Current action and preconditions to check: trajectory_clear

Your task: For each precondition in the list above, predict whether it will hold at this action.

Consider the current scene as observed from the mobile robot's camera, and analyze the predicted future states of all dynamic agents (e.g., people, animals, vehicles, or any moving entities) within the NEXT SECOND.

IMPORTANT: Only answer "very likely" if you are absolutely certain—based on strong, clear evidence—that a dynamic agent will violate the precondition in the predicted future state. Do NOT answer "very likely" for unlikely, ambiguous, or low-probability risks.

Ask yourself for each precondition: Is there a high probability, with clear and convincing evidence, that the predicted future states of any dynamic agent will interfere with the predicted future state of the currently executing action within the NEXT SECOND, causing that precondition to fail?

Assess the risk level based on these predictions. Use "likely" or "very likely" if motions create a clear risk of interference.

Use "neutral" or "improbable" if agents are nearby but their predicted paths are clearly diverging or non-conflicting.

Failure Risk Categories: "very improbable", "improbable", "neutral", "likely", "very likely"

Answer Format: Output ONLY the probability_of_failure value from these categories: "very improbable", "improbable", "neutral", "likely", "very likely"

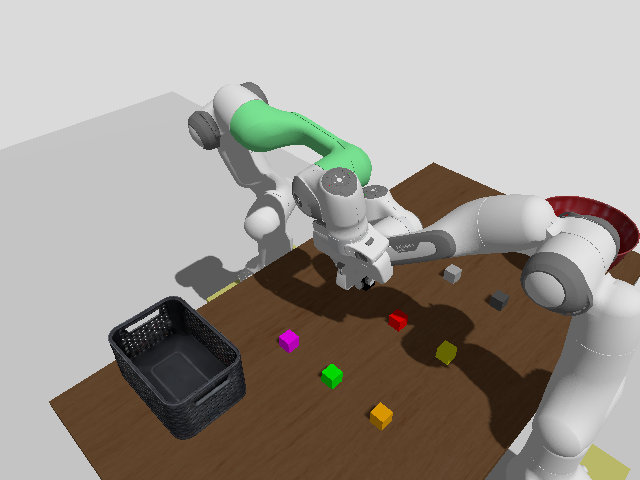

Answer: likely